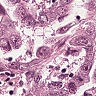
Metastatic tissue present: yes